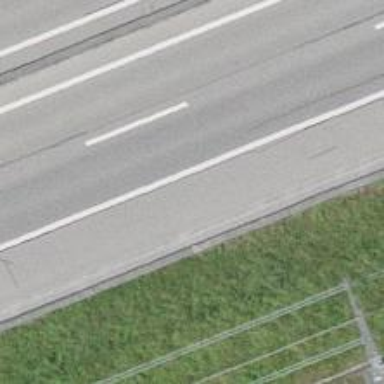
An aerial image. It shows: View of motorway.